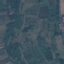
Land use / land cover class: PermanentCrop